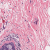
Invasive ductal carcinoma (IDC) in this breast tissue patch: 0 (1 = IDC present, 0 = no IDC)